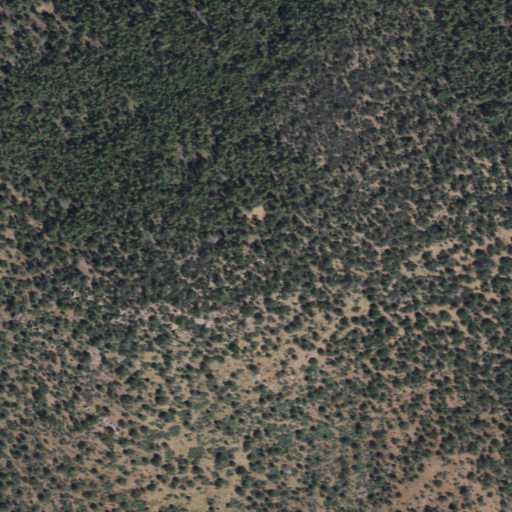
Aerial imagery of mountain in Arizona named Horse Mountain containing only evergreen forest